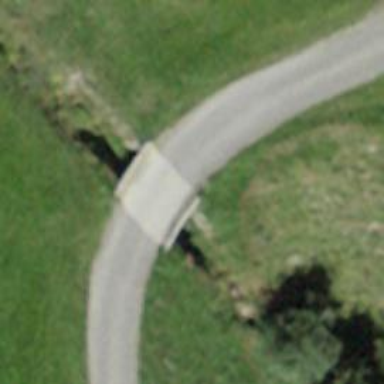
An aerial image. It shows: Unclassified road with paved surface crossing bridge.